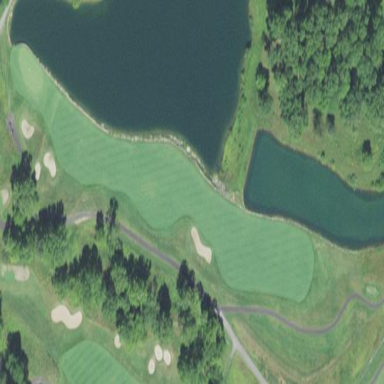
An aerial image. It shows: Area of rough grass used for golf.